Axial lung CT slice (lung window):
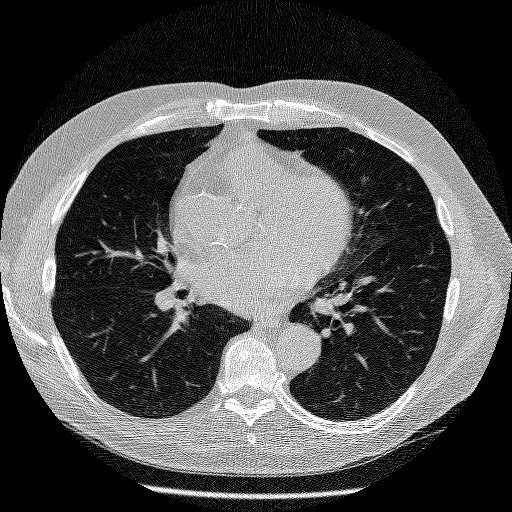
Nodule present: no